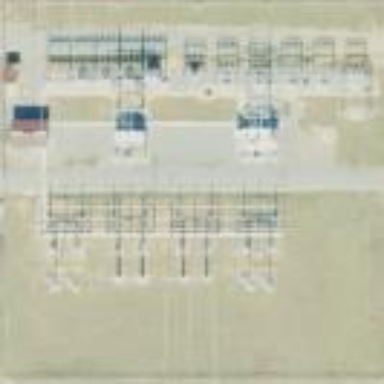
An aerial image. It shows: Distribution level power substation enclosed by fence.